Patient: sex M, age 29
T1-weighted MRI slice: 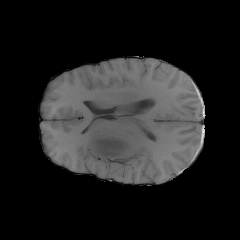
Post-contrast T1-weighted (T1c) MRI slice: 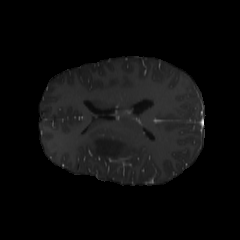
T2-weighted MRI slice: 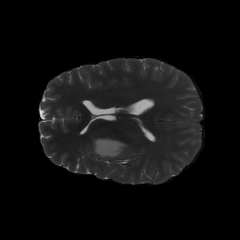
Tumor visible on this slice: yes
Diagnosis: Astrocytoma, IDH-mutant
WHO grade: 4